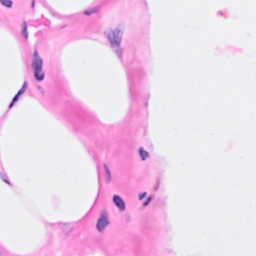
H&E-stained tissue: Breast